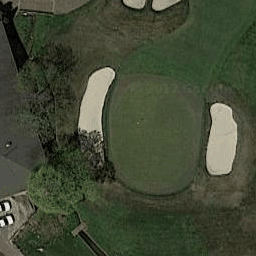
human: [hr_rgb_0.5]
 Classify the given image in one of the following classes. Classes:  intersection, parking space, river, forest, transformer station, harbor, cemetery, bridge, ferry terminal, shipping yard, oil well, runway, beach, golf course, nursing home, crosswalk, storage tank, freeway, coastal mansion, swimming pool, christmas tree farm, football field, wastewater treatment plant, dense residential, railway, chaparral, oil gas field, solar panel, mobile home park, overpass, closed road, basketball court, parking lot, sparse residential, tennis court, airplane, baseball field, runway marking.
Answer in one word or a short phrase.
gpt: golf course